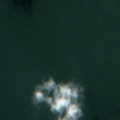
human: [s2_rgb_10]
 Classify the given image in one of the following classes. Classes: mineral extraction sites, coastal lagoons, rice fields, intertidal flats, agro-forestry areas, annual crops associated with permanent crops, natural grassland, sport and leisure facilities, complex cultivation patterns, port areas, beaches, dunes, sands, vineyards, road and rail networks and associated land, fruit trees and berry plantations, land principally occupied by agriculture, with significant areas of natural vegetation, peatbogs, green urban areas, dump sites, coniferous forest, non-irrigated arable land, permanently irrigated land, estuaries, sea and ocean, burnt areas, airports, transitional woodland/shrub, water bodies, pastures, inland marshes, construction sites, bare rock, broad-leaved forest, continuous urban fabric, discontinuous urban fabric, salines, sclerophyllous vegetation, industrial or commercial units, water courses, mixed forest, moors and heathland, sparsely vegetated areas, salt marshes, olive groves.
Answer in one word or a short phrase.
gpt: sea and ocean